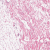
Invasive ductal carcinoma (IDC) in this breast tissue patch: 0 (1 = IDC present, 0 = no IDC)